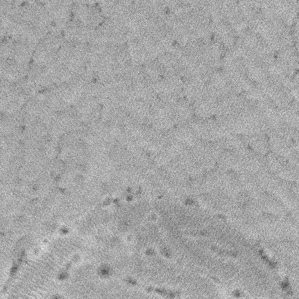
Label: frost